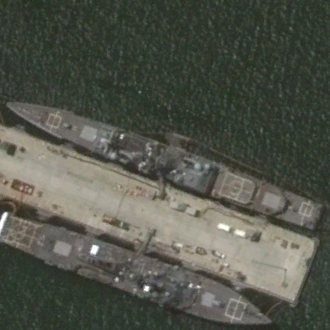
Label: cruiser